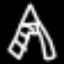
Label: The Eiffel Tower